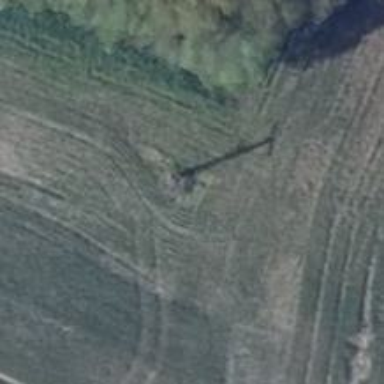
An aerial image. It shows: Power pole.